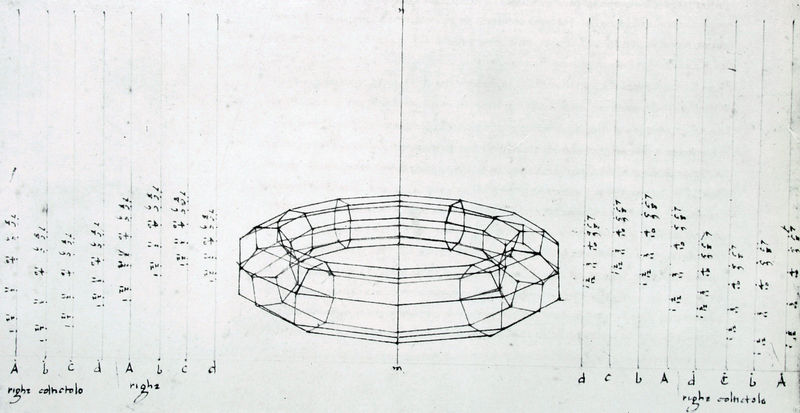
Titel: De Prospectiva Pingendi, Libro Terzo, Fig. LI
Künstler: Piero della Francesca
Standort: Reggio Emilia
Institution: Biblioteca Panizzi
Schlagwörter: körper, weiß, grau, mitte, schwarz, skizze, zeichnung, muster, architektur, feld, felder, spiegelung, blatt, musik, rechts, kreis, rund, oktagon, schrift, papier, modell, ansicht, perspektive, noten, studie, abstrakt, formen, grafik, graphik, klein, linien, querformat, falte, detail, symmetrie, zahlen, ziffern, gerade, liegend, ring, striche, rechtecke, eckig, linie, parallel, symmetrisch, torso, form, groß, druck, schnitt, radierung, stich, halt, illustration, schwarzweiß, text, buchstabe, buchstaben, schriften, strich, beschriftung, quer, bleistift, entwurf, kopie, lustig, tinte, schema, ecken, geometrisch, seiten, kristall, zahl, durchsichtig, konstruktion, plan, achse, mittelpunkt, zeilen, zeichnun, lineal, nummern, dreiecke, kanten, querschnitt, geometrie, lewitt, symetrisch, bau, reifen, letter, lettern, nummer, facettiert, achteck, achteckig, beschreibung, tunnel, sechseck, kubisch, hohl, riss, traktat, aufriss, dreidimensional, polygon, mehreck, sektion, kubus, bleistifft, da vinci, durchschnitt, zentriert, teile, berechnung, maße, abmessungen, mathematik, maßangaben, proportion, makett, planung, berechnungen, messung, facetten, italienisch, schlauch, abstand, falz, schrif, prisma, segmente, röhre, feldf, füller, lehrbuch, dimension, alphabeth, messen, hilfslinien, radius, elder, torus, formeln, physik, dicke, durchmesser, sol lewitt, parallellen, vieleck, achtecke, abc, cern, dimetrie, sol, logik, nummerieren, right, rühre, donut, 3d, ß, zahlöen, gjhgjk, ilkjkl, sextagon, brechnung, atome, doughnut